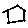
Label: house